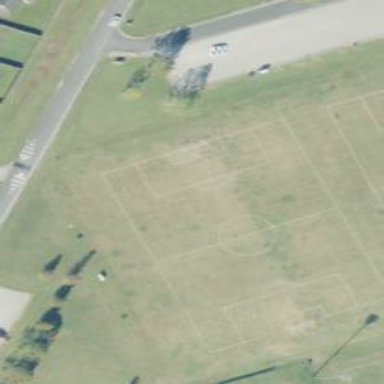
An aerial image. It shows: Soccer pitch for leisureland activities.